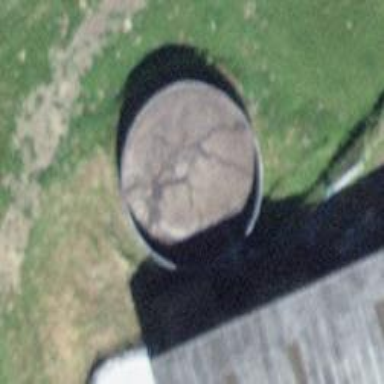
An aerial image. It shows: Silo.